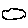
Label: cloud